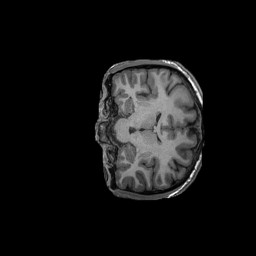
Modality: T1w
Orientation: coronal
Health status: ill
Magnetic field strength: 3 T